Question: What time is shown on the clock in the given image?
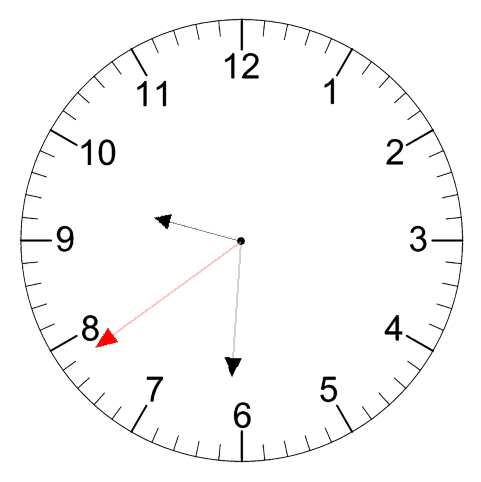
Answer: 09:30:39